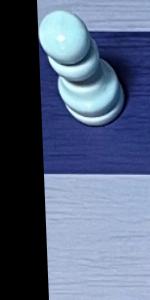
Label: Empty